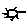
Label: sun